Field crop: maize
Growth stage: 1
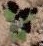
Species: chenopodium